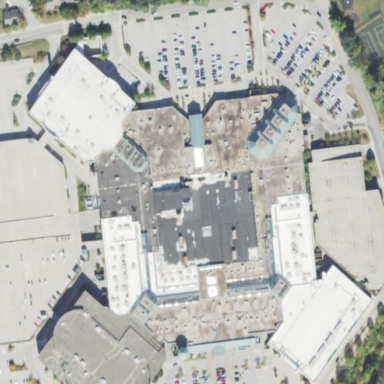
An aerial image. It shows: Mall building.